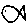
Label: fish